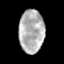
Tissue: skin
Cell type: Epithelial cells
Senescence score: 0.8214
Nuclear area (px): 1061
Mean DAPI intensity: 178.017